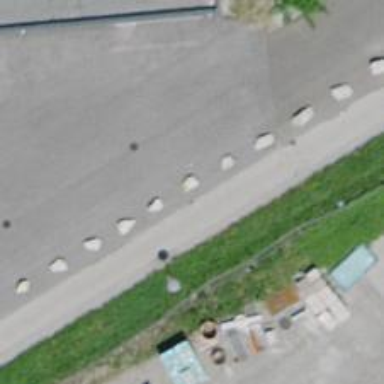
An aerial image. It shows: Block barrier.